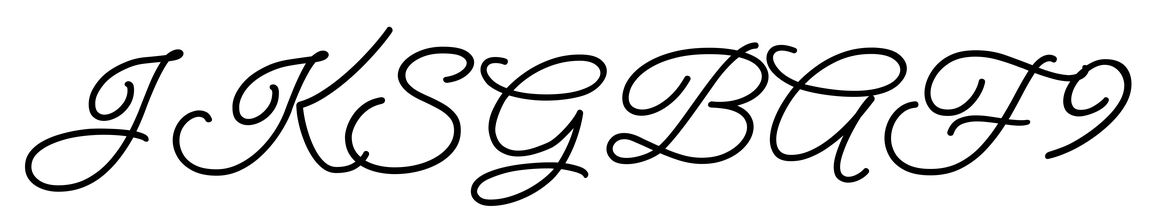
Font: MeowScript-Regular